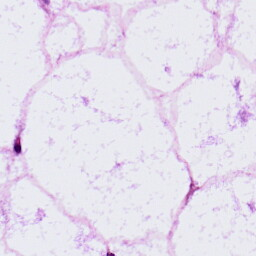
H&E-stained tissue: LymphNode